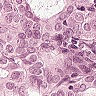
Metastatic tissue present: yes